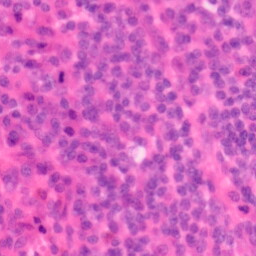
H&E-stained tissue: Colon